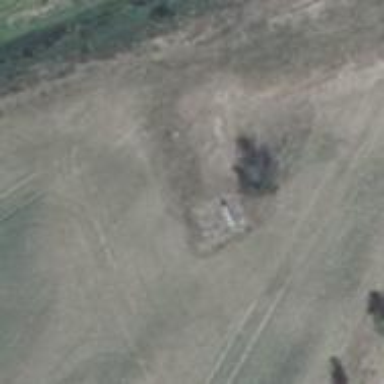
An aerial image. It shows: Hunting stand.